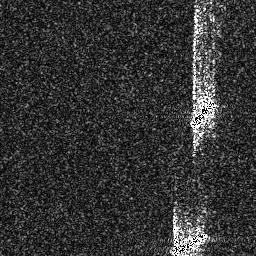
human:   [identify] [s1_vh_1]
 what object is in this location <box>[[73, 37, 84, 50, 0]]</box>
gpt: <ref>1 medium ship at the right</ref>